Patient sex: M
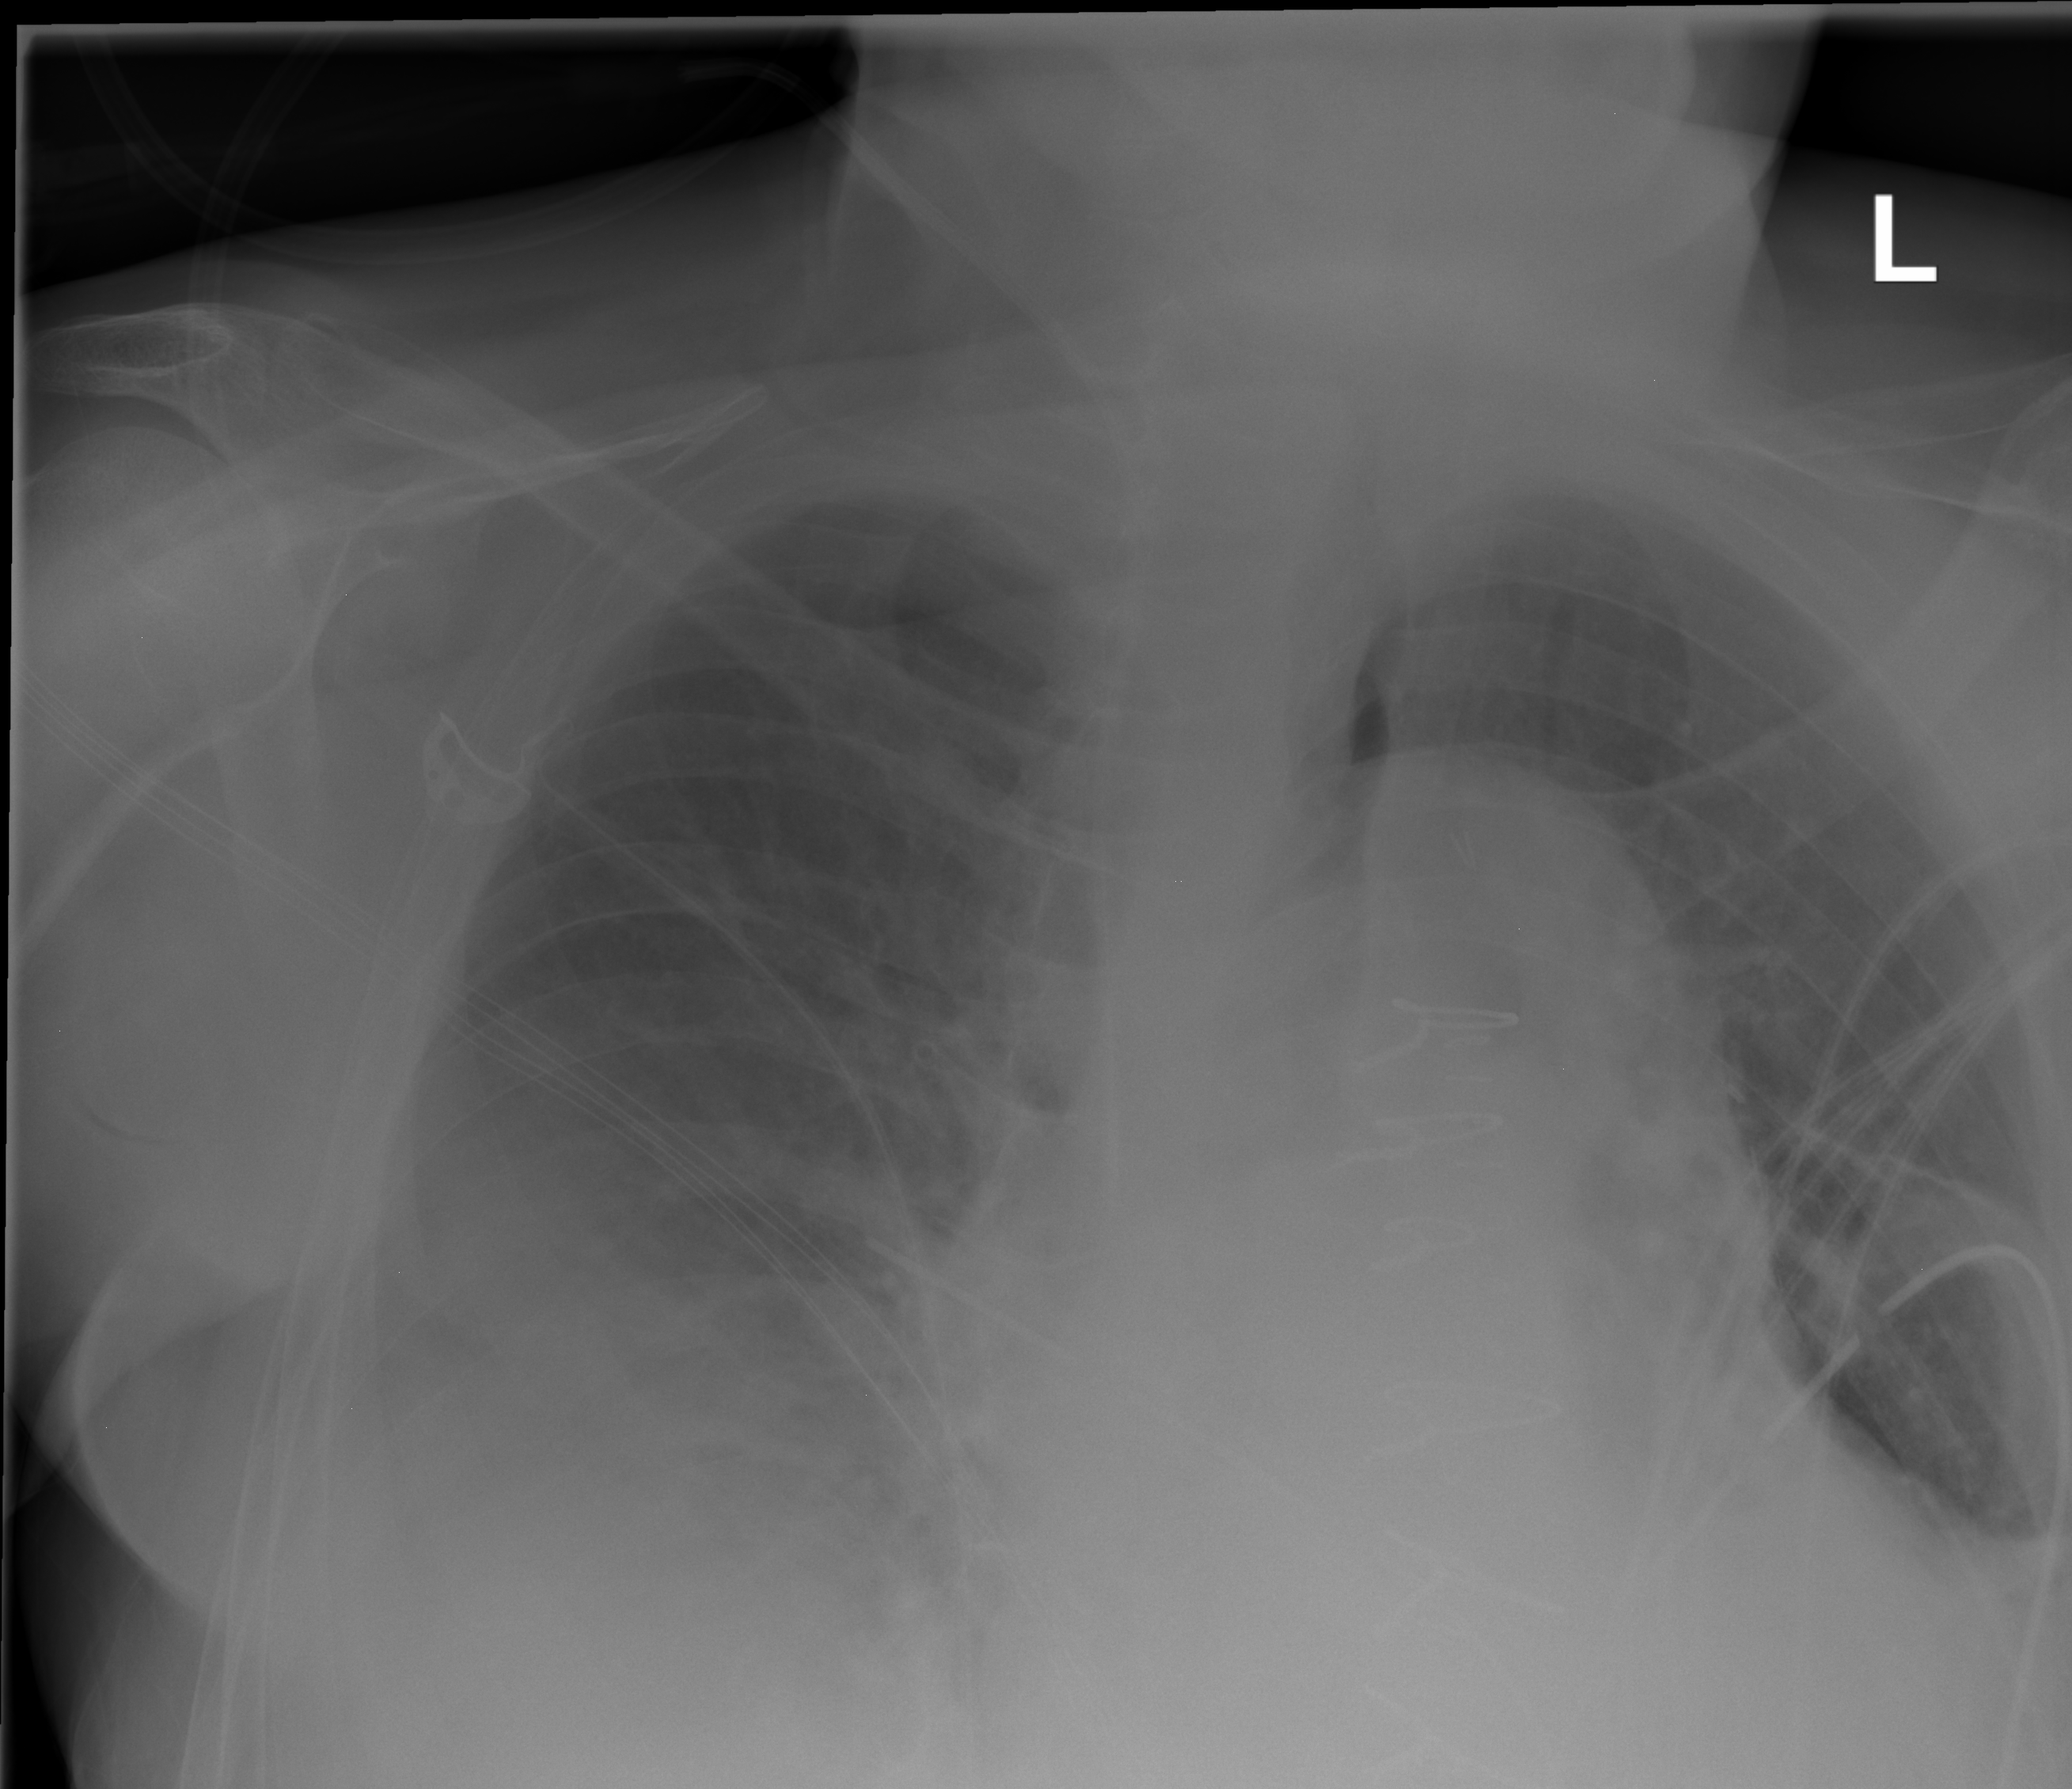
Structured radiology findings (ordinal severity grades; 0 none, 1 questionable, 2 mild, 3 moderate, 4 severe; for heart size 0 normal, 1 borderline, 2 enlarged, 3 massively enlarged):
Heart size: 2
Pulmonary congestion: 0
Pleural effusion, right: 2
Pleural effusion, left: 2
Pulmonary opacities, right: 0
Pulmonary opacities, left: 0
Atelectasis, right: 2
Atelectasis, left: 2